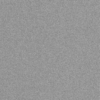
Label: dusty